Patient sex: M
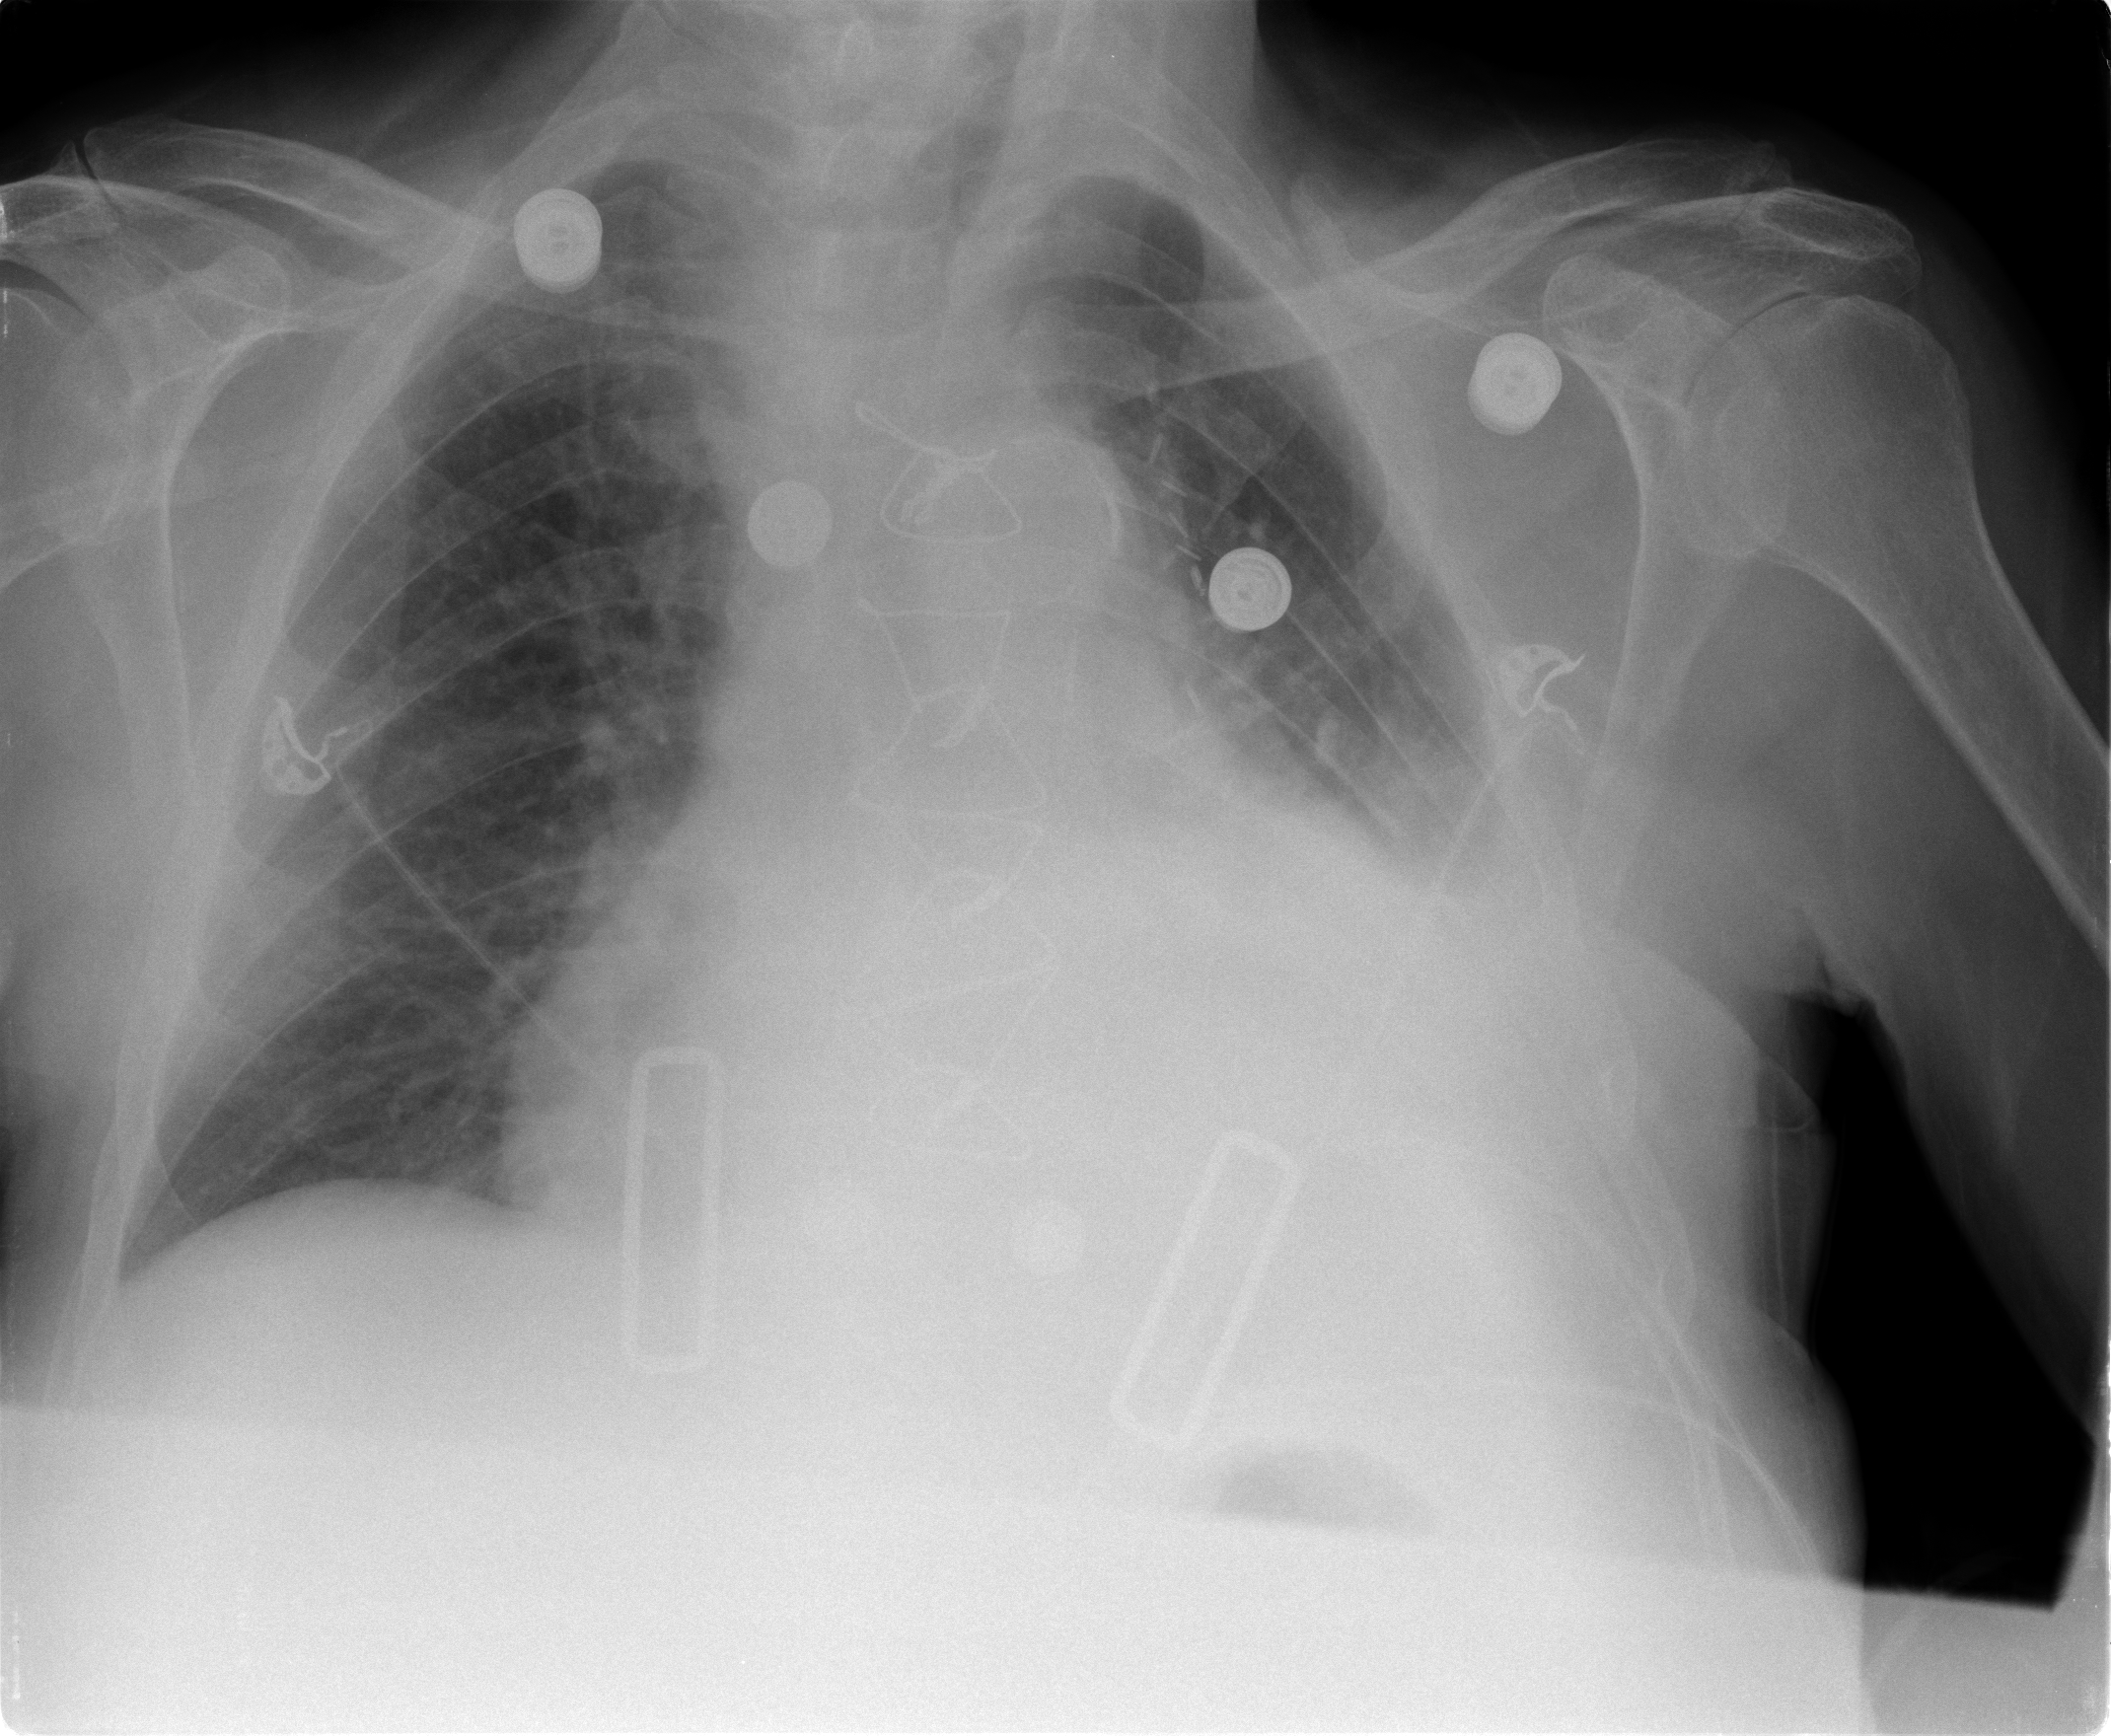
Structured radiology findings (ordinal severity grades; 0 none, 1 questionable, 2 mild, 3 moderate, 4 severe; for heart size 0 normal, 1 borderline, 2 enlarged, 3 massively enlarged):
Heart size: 2
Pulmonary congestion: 2
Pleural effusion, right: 0
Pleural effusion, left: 2
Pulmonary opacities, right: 1
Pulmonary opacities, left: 1
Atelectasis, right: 1
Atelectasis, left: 2